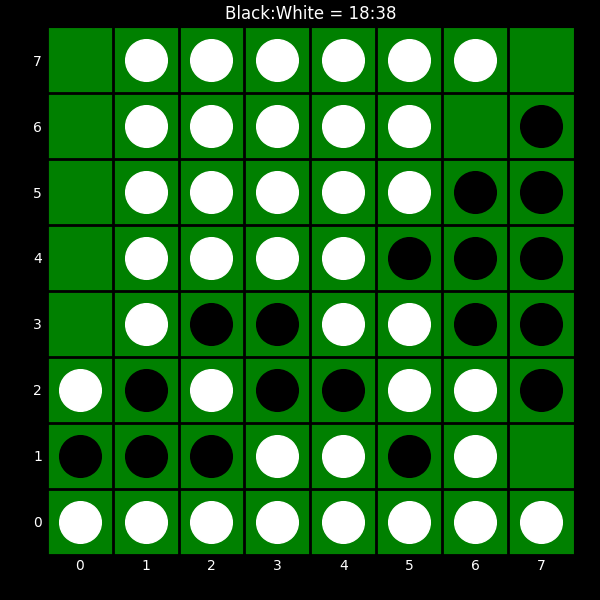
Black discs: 18
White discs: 38